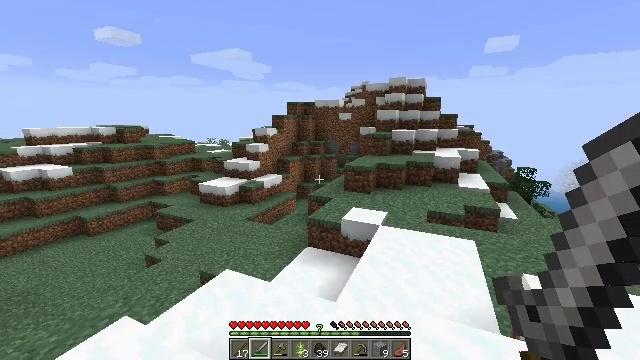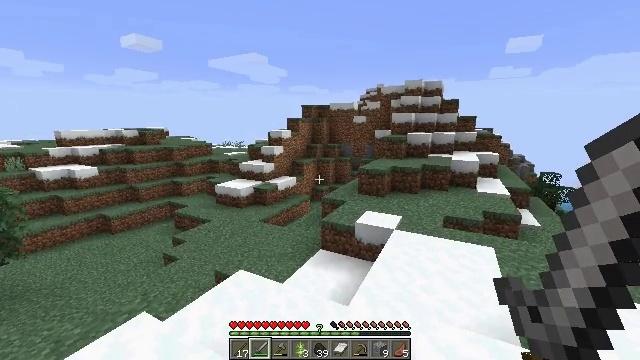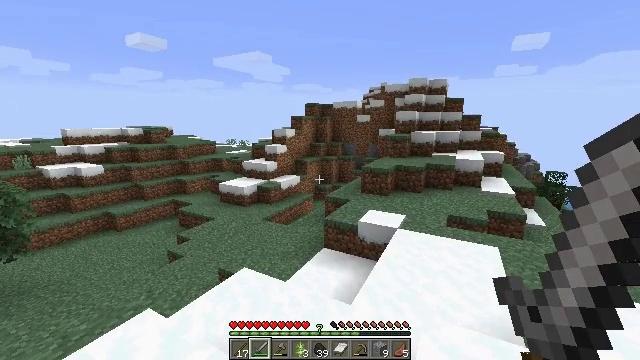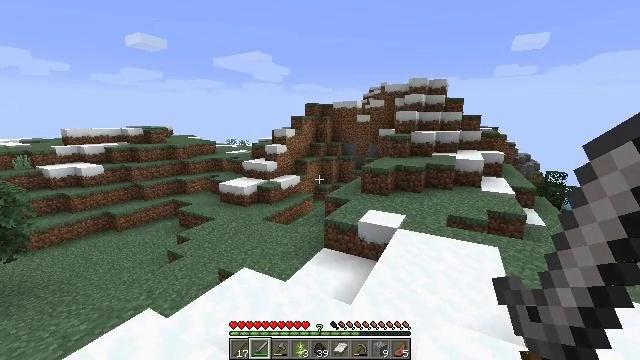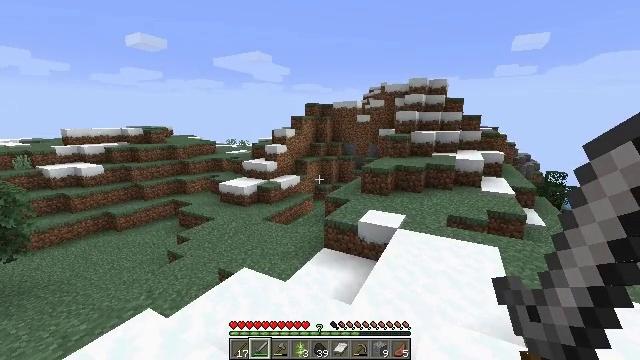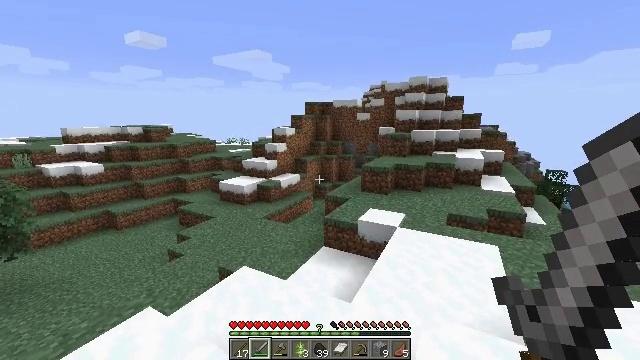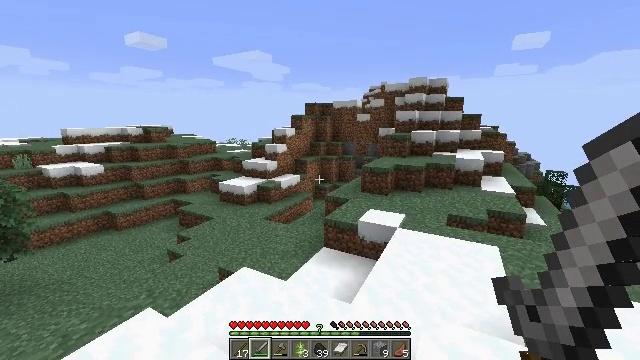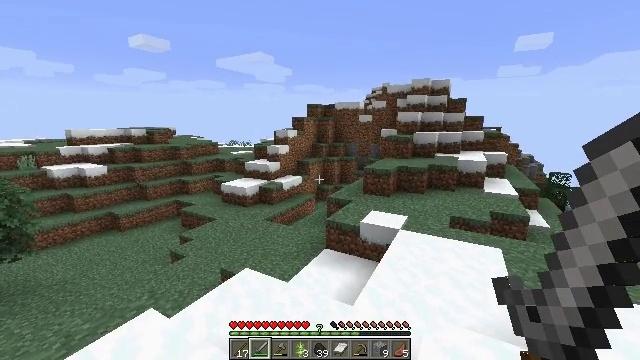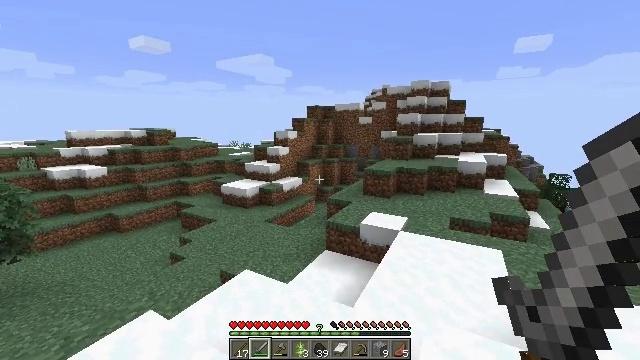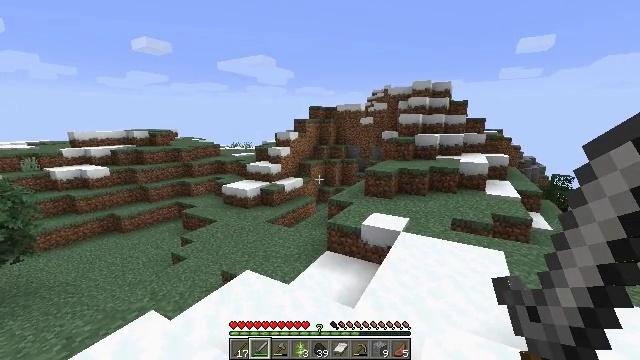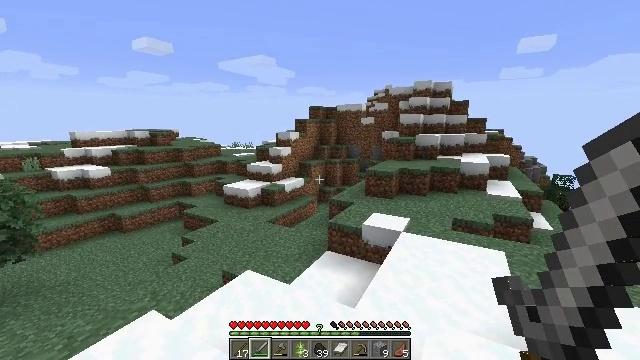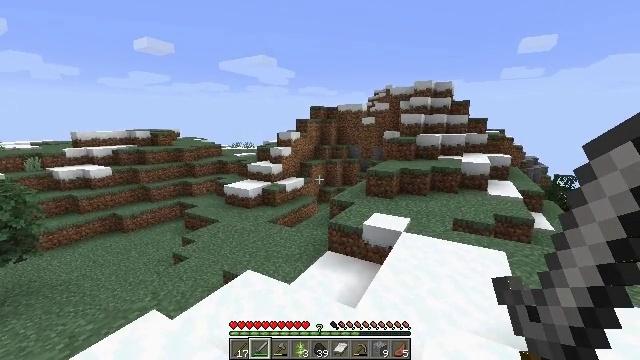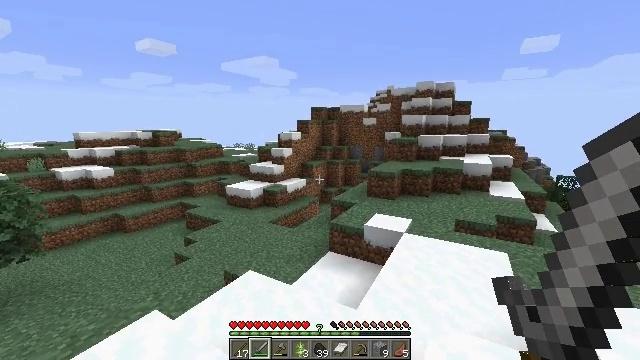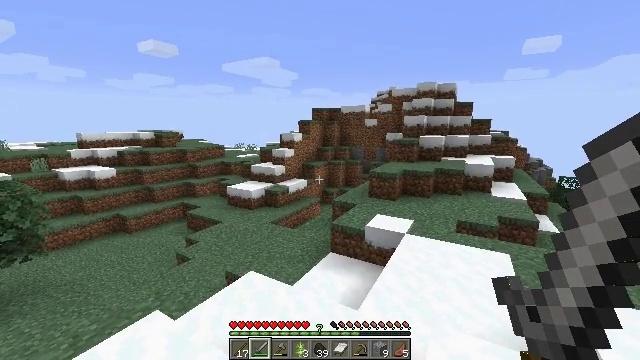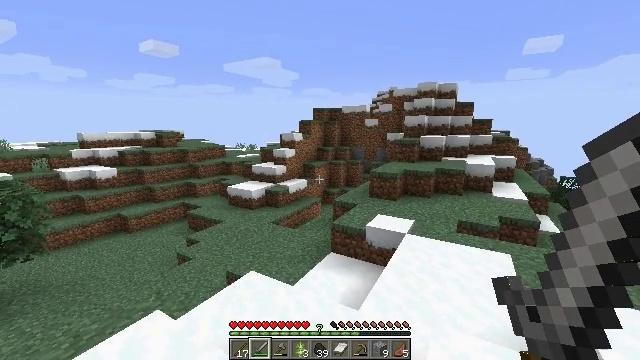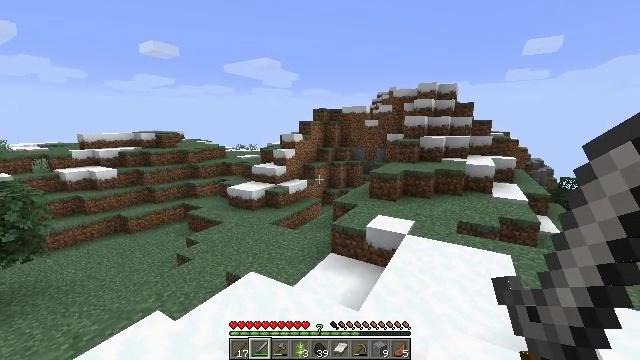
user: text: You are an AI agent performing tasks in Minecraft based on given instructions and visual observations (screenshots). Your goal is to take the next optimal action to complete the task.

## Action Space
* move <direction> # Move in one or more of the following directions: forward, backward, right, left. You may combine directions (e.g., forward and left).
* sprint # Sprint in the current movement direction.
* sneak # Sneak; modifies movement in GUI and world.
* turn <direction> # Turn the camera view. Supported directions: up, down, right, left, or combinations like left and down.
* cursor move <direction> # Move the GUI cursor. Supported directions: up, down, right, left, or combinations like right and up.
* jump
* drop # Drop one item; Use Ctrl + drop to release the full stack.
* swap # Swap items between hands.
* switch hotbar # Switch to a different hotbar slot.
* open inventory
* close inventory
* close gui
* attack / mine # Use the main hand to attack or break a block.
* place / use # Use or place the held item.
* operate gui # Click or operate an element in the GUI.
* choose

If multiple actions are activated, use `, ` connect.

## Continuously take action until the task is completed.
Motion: motion action
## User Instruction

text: Remove oak leaves from branches.
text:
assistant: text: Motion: turn left
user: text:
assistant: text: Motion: no_op
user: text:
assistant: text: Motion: no_op
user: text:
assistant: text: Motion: no_op
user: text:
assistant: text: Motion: no_op
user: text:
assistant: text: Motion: no_op
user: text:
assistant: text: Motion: sprint
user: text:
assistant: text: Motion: sprint
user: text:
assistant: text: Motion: sprint
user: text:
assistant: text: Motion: sprint
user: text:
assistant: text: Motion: sprint
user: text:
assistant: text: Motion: sprint
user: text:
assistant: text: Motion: sprint
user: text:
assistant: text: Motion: sprint
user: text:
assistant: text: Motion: sprint
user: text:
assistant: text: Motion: move forward, sprint
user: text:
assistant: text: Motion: move forward, sprint
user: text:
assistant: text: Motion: move forward, sprint
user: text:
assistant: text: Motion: move forward, sprint, turn left
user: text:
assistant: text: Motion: move forward, sprint, turn left and up
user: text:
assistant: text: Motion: move forward, sprint, turn left and up
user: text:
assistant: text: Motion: move forward, sprint, turn left
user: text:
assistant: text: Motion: move forward, sprint, turn left
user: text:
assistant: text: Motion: move forward, sprint, turn left
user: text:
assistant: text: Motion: move forward, sprint
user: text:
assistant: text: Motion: move forward, sprint
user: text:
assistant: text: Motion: move forward, sprint, turn down
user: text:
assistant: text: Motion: move forward, sprint
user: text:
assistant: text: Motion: move forward, sprint, turn right and down
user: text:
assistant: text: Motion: move forward, sprint, turn right